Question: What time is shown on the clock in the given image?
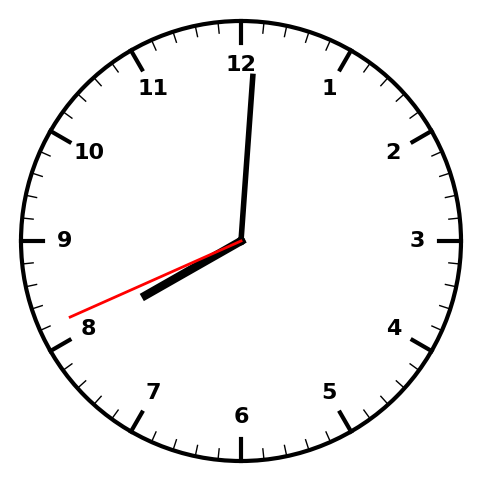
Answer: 08:00:41